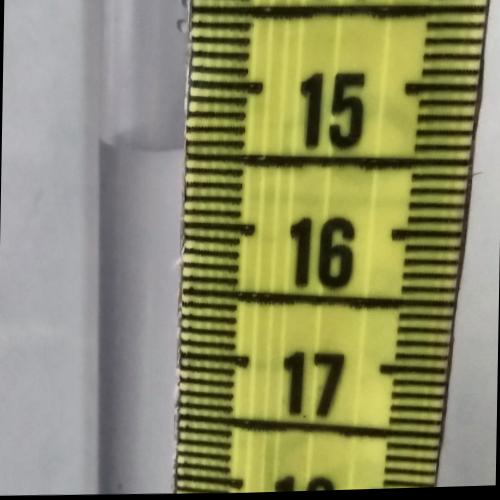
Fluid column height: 15.5 cm